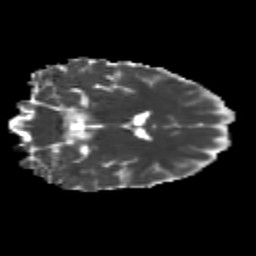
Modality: MD
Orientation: coronal
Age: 21
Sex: female
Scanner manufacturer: siemens
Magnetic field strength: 3 T
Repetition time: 3.5 s
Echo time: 0.104 s